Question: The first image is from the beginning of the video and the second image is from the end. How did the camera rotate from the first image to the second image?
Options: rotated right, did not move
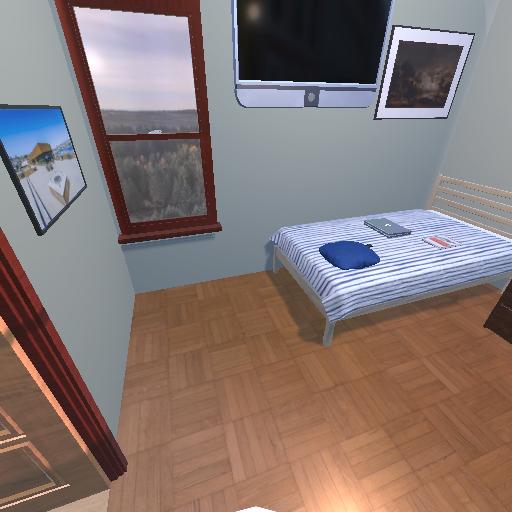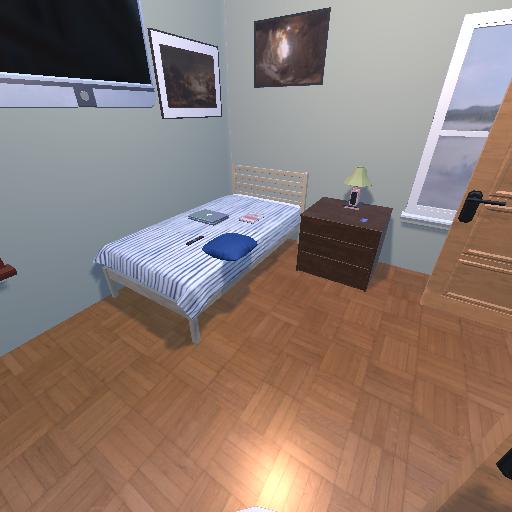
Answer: rotated right